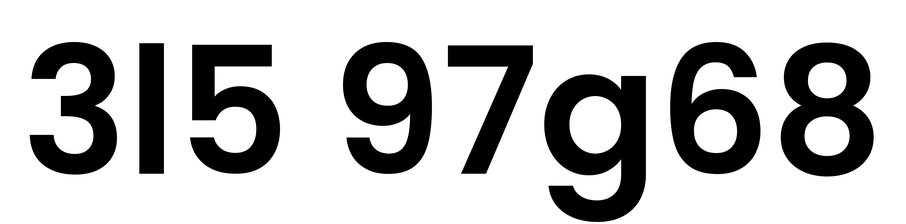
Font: Poppins-SemiBold